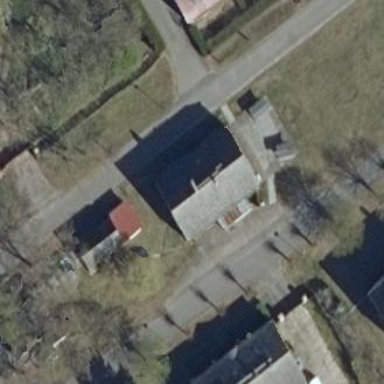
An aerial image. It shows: Residential building.